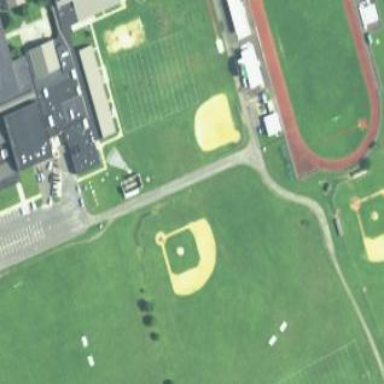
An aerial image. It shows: Baseball pitch for leisure and sports activities.